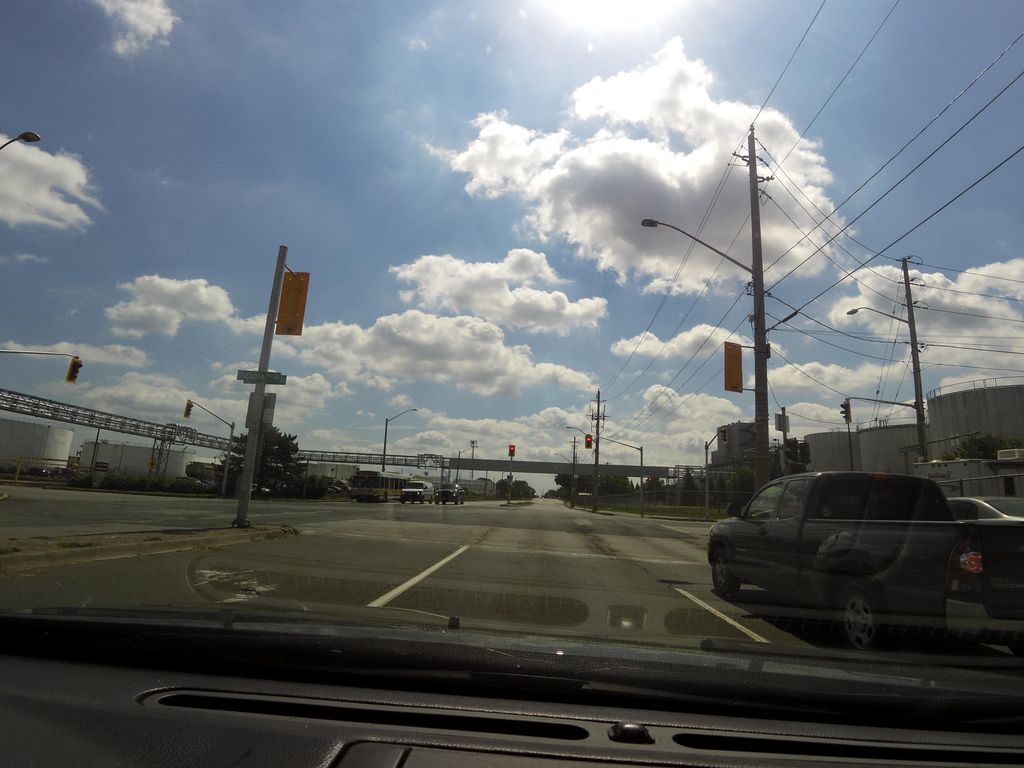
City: hamilton